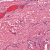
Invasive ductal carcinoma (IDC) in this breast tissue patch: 1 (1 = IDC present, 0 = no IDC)